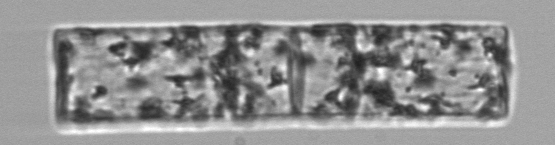
Label: Guinardia_flaccida